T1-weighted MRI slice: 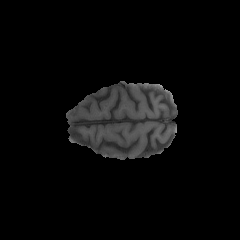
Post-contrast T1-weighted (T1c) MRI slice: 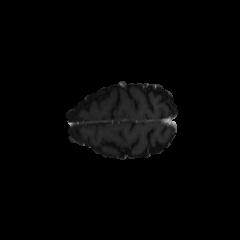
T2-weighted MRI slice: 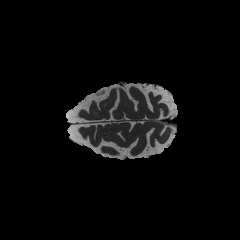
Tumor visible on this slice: no